Field crop: tomato
Growth stage: 2
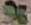
Species: solanum